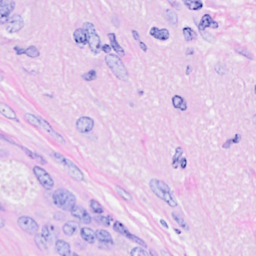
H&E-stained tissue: Breast